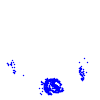
Particle: electron